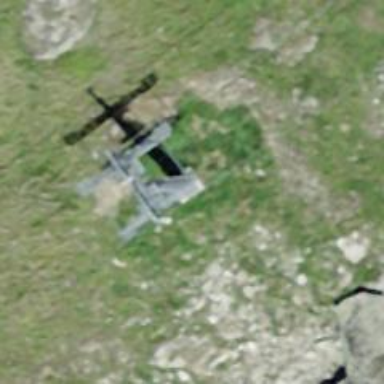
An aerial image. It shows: Pylon used for aerialway.